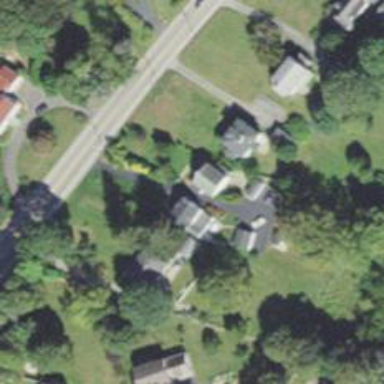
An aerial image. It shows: Residential driveway serving as service road.